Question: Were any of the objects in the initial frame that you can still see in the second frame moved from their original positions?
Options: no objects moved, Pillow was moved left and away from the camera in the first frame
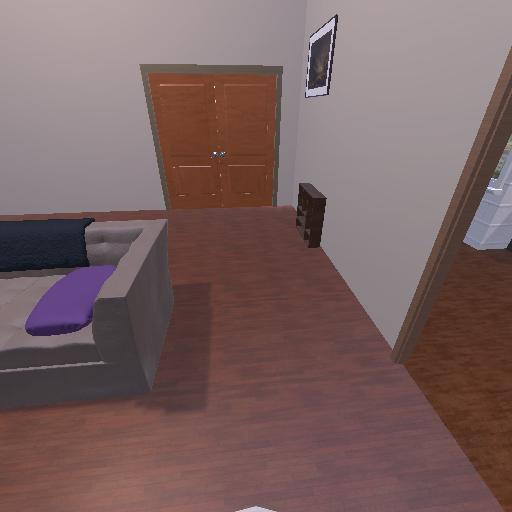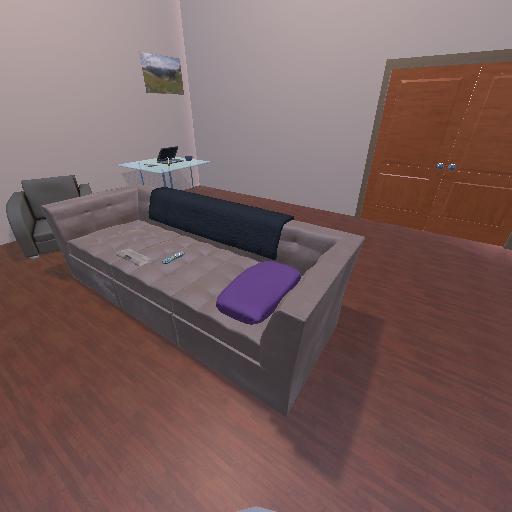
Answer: no objects moved